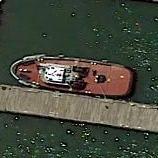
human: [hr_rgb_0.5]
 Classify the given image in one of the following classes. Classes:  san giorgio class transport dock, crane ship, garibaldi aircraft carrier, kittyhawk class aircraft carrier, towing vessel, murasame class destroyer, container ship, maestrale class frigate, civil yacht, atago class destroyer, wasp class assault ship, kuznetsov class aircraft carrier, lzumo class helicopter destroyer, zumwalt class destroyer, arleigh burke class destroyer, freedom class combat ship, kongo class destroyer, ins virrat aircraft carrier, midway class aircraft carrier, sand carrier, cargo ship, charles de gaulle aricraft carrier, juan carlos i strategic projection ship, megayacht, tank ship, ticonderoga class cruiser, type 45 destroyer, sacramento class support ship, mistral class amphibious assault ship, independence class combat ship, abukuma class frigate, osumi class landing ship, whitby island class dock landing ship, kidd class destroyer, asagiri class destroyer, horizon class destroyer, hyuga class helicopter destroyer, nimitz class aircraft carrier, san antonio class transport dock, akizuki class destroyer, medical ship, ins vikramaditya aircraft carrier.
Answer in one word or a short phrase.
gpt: Towing vessel